Question: I want to create android virtual device for Google Nexus . Now I'm using command
'''
android -s create avd -n %avd_name% -t 1 -p %work_dir%\devices\%avd_name% -f -s 480x800
'''
The result is not the same as if I've craeted it in the sdk manager.
I wonder, how I could create avd based on device defenition "Galaxy Nexus" from the .

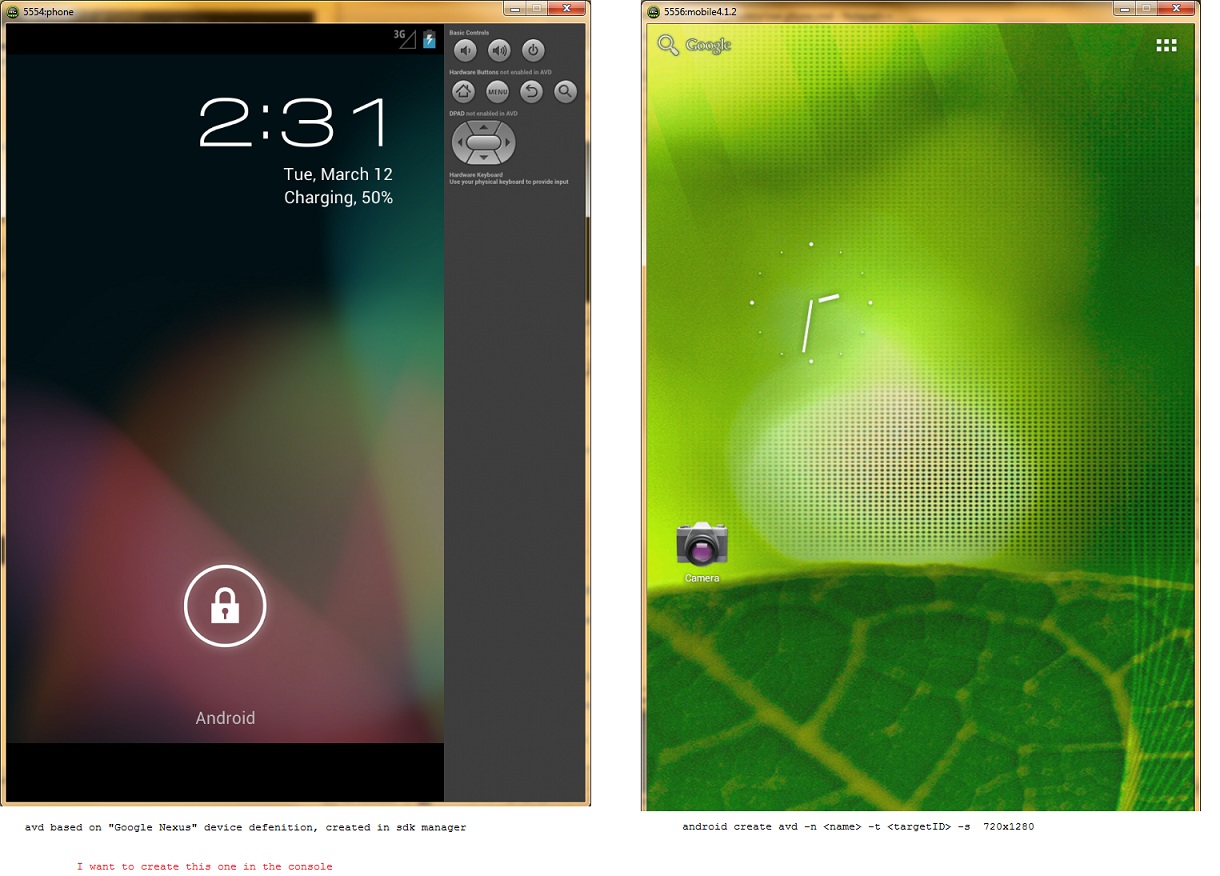
Answer: You can use the avdmanager to list all the device definitions available on your system
'''
$ avdmanager list devices
'''
Then you can use the device index or id to create the avd.
For example, the following command creates a new avd named "nexus9" using the x86 system image for API level 25 based on the google nexus 9 definition
'''
avdmanager create avd -n google9 -k "system-images;android-25;google_apis;x86" -d "Nexus 9"
'''
- - -